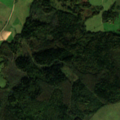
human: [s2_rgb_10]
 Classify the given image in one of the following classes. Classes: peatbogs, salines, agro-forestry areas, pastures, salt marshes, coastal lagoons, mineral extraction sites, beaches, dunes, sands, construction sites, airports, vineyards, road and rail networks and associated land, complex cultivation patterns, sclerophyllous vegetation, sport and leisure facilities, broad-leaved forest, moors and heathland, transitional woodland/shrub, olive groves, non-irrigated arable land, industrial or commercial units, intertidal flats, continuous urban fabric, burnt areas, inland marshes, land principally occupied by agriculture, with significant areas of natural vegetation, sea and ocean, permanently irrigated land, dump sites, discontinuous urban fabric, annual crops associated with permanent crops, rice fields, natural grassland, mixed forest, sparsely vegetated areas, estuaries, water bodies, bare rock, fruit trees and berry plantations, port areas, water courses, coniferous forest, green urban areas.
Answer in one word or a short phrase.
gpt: non-irrigated arable land, pastures, land principally occupied by agriculture, with significant areas of natural vegetation, broad-leaved forest, coniferous forest, mixed forest, transitional woodland/shrub